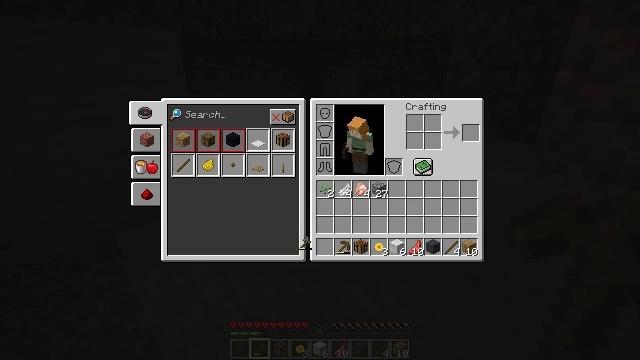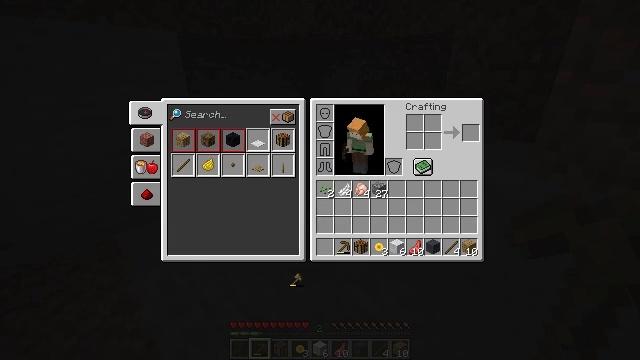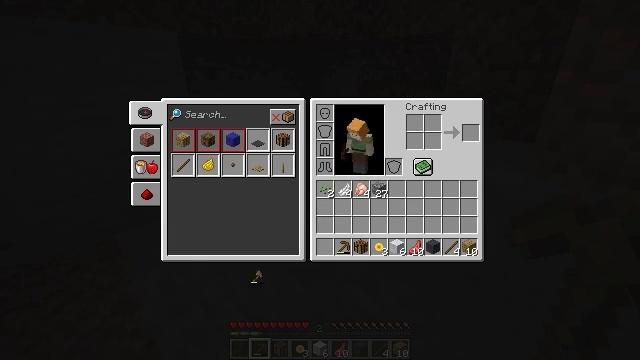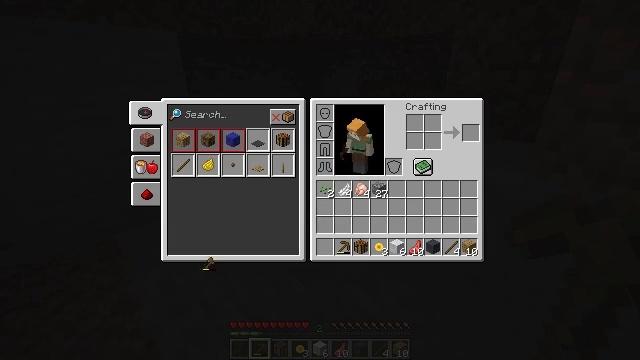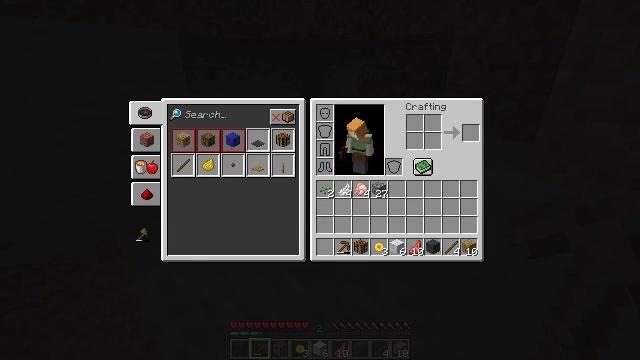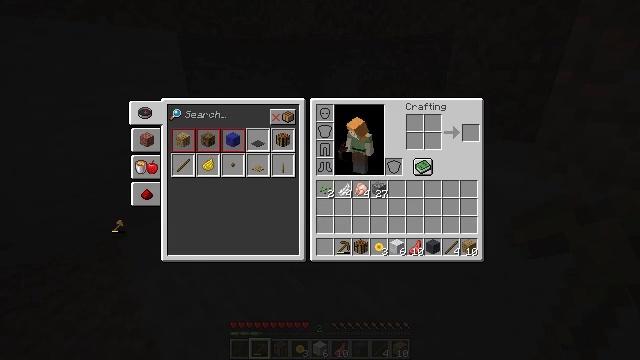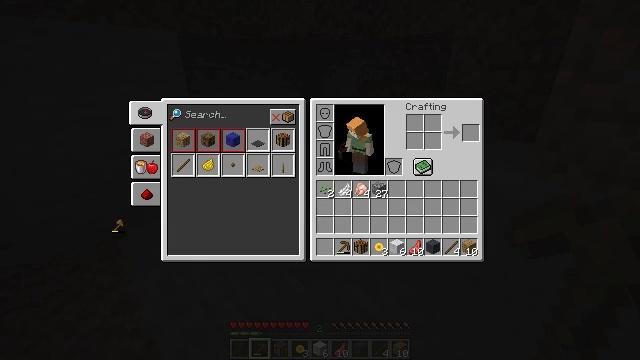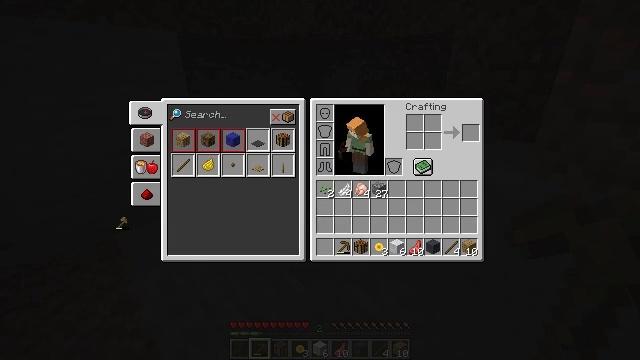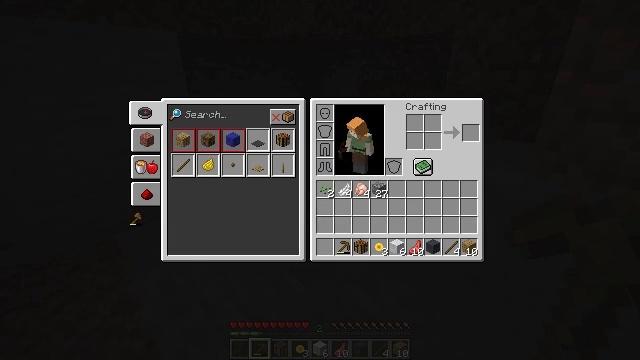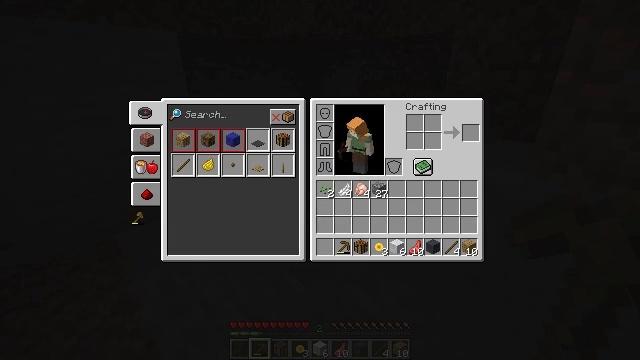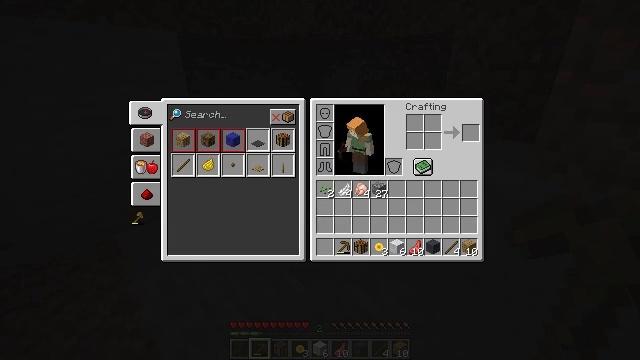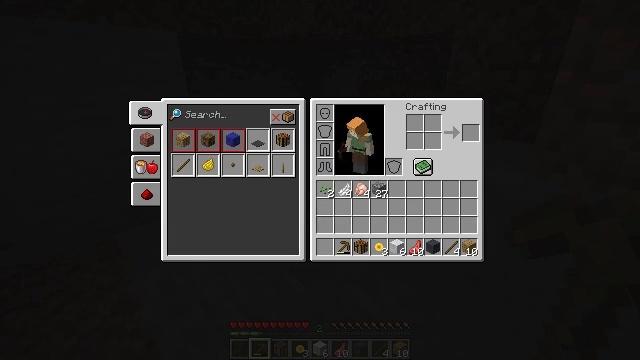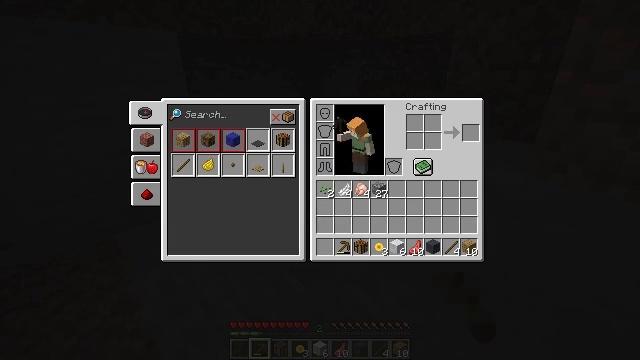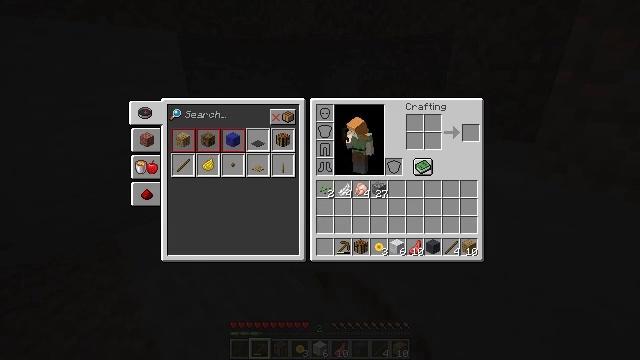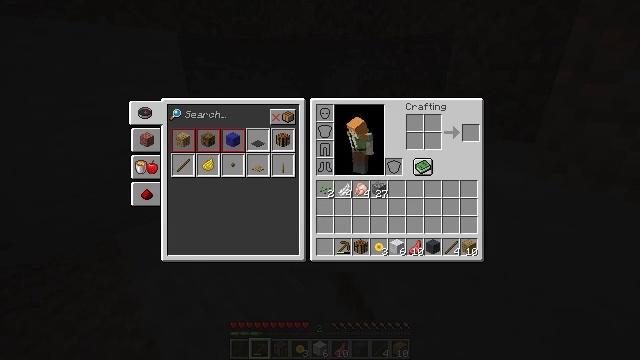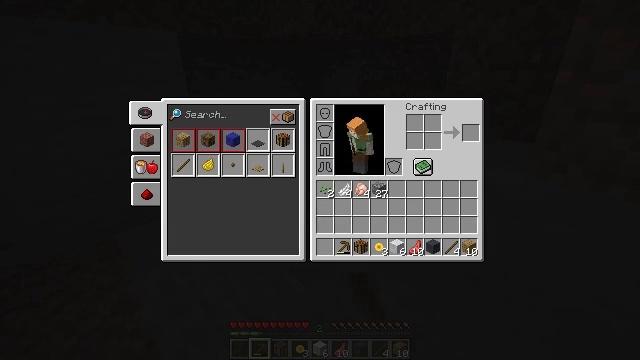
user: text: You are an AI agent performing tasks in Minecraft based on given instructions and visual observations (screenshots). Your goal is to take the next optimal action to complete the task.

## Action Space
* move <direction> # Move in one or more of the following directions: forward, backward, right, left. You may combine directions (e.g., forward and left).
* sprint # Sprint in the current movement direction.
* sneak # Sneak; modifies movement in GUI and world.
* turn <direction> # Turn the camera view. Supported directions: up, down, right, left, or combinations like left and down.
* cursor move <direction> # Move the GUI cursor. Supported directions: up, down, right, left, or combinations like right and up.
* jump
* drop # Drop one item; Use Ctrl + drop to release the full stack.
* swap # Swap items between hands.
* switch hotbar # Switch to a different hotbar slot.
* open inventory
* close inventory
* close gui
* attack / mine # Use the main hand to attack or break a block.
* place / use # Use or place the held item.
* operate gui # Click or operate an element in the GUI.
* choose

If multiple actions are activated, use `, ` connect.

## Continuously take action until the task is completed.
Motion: motion action
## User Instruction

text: Remove a wooden axe from the inventory.
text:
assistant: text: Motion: cursor move left and down
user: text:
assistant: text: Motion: cursor move left
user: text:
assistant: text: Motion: cursor move left and up
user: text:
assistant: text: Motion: cursor move left and up
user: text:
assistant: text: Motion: cursor move left and up
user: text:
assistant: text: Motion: no_op
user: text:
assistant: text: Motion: no_op
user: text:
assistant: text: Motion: cursor move right
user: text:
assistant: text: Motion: operate gui
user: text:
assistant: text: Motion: operate gui
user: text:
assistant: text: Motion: no_op
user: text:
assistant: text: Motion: no_op
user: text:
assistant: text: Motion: no_op
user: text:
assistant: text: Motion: no_op
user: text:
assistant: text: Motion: cursor move right
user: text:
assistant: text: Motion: no_op